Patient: sex M, age 58
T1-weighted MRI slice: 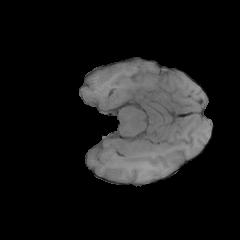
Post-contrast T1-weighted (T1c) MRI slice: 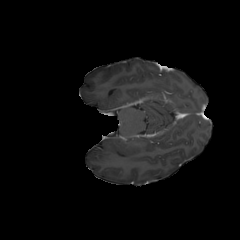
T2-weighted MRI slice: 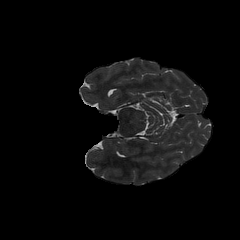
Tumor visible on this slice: no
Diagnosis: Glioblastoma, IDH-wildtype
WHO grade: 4